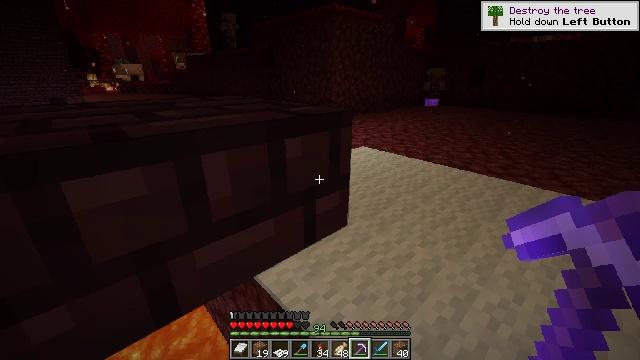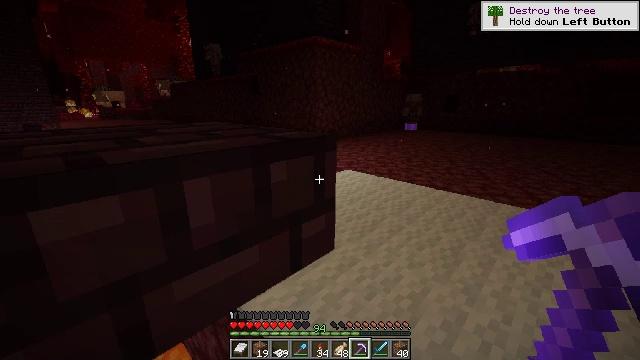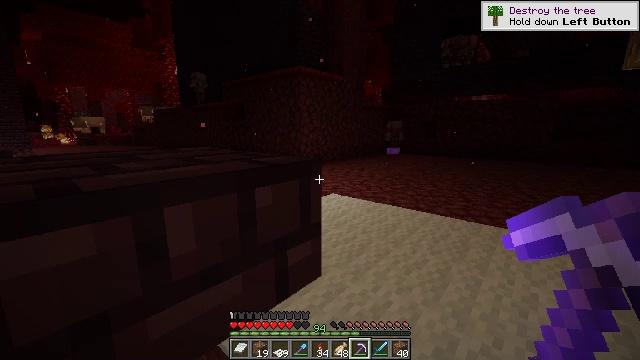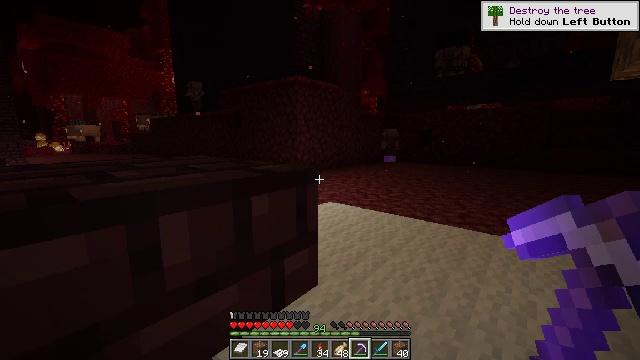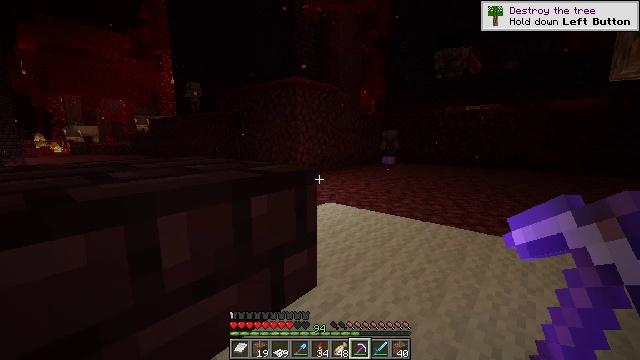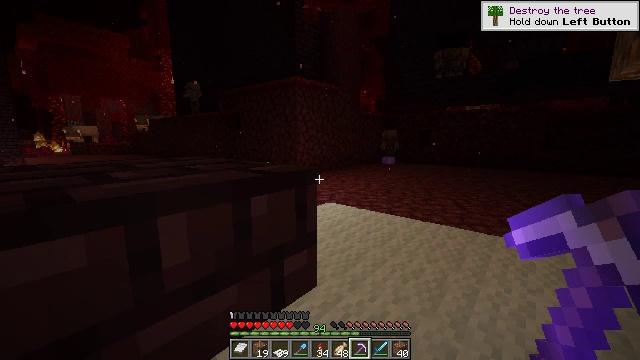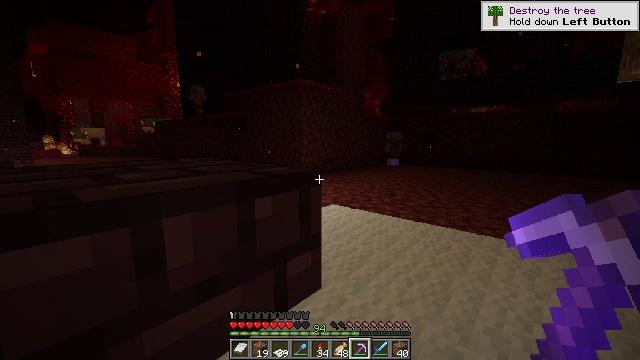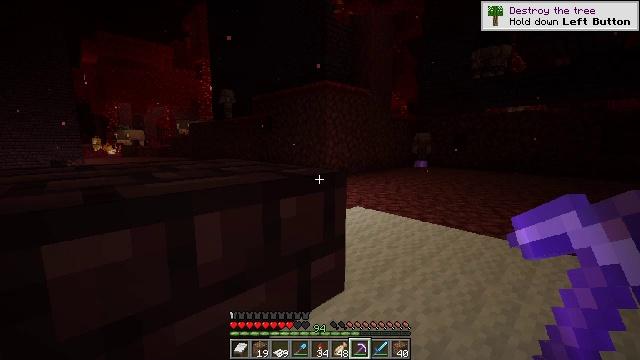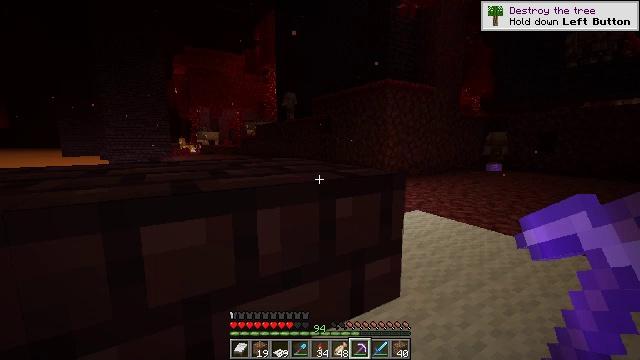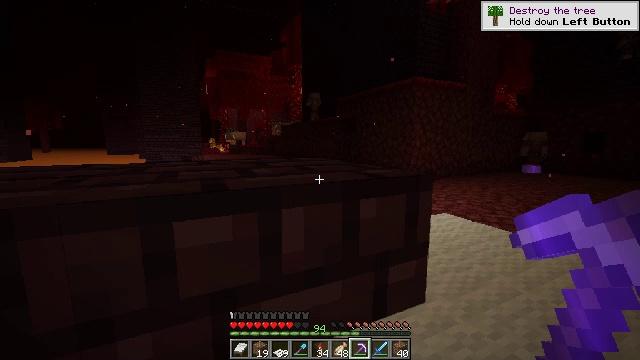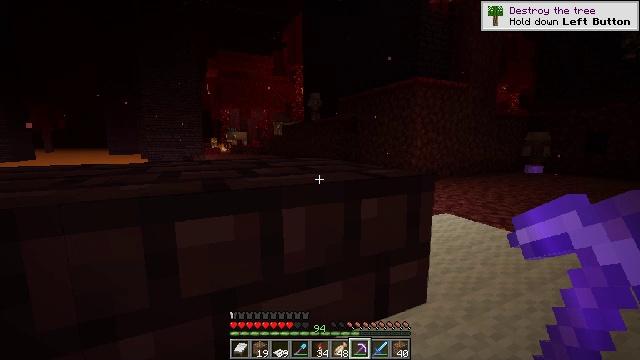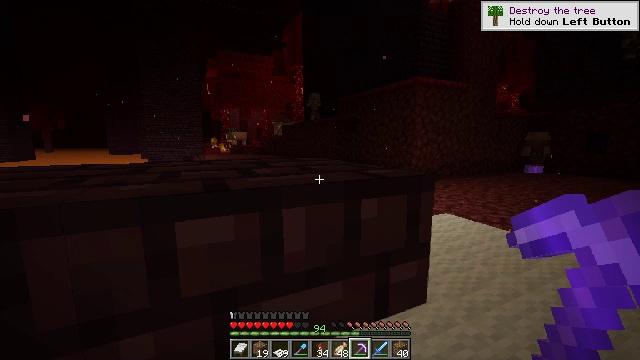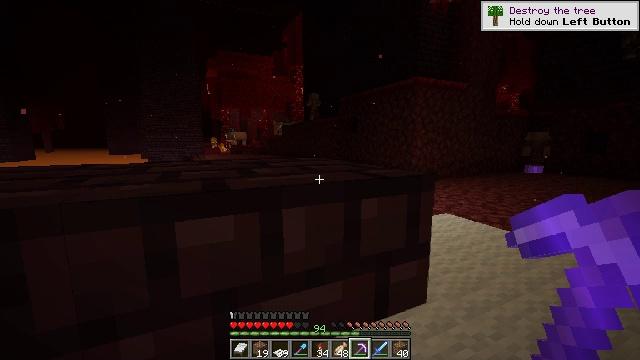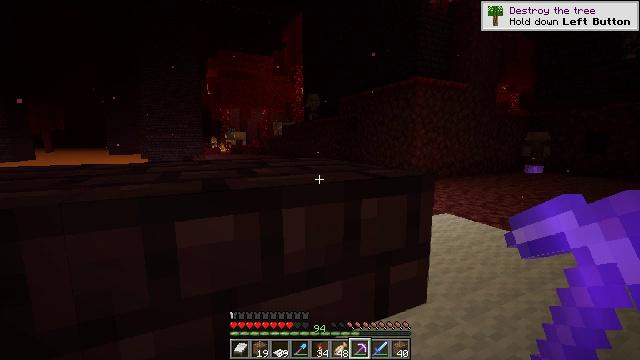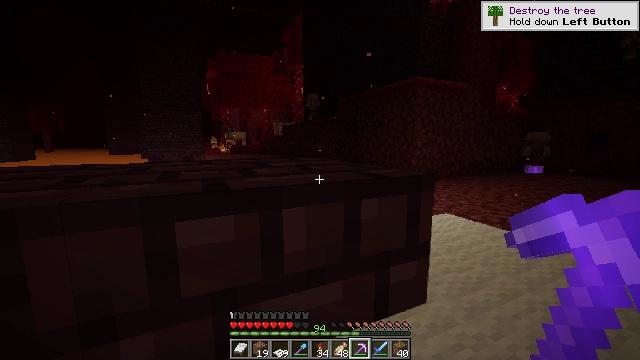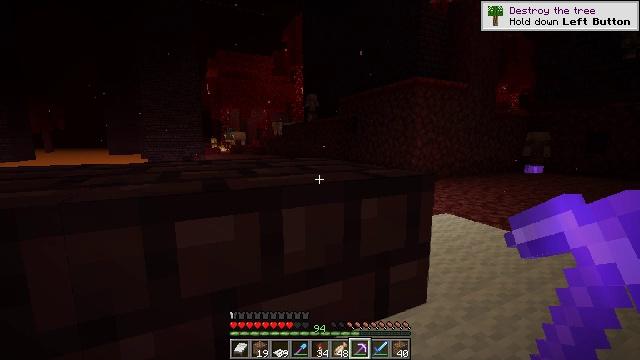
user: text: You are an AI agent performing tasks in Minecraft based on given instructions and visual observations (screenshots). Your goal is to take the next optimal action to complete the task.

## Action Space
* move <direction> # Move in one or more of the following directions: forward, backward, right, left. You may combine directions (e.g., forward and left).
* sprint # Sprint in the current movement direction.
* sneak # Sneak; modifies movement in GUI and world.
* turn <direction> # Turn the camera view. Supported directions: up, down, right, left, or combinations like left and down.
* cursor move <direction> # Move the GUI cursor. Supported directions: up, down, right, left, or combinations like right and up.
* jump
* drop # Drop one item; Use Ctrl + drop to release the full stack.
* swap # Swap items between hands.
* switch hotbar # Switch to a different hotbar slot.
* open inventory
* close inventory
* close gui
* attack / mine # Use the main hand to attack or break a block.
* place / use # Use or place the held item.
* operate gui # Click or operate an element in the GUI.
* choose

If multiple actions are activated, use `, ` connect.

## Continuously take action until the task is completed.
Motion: motion action
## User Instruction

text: Mine the white carpet.
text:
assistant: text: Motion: turn right and up
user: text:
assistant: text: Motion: turn right and up
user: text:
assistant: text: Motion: turn up
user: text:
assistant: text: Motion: no_op
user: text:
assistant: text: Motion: no_op
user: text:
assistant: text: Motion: no_op
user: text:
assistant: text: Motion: turn left
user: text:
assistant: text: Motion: turn left
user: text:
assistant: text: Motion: turn left
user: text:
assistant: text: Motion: no_op
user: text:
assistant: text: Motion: no_op
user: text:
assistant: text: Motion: no_op
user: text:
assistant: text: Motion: no_op
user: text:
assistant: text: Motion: no_op
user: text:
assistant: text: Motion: no_op
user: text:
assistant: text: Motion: no_op
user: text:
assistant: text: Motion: no_op
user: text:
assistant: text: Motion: no_op
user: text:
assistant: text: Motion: turn right and down
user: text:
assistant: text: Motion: turn right and down
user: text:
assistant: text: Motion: turn right and down
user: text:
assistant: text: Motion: turn right and down
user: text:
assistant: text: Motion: turn right and down
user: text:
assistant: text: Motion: turn right and down
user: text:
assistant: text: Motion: turn right and down
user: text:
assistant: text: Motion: turn right and down
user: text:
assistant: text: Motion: no_op
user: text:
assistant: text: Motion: no_op
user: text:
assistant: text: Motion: no_op
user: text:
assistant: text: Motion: no_op